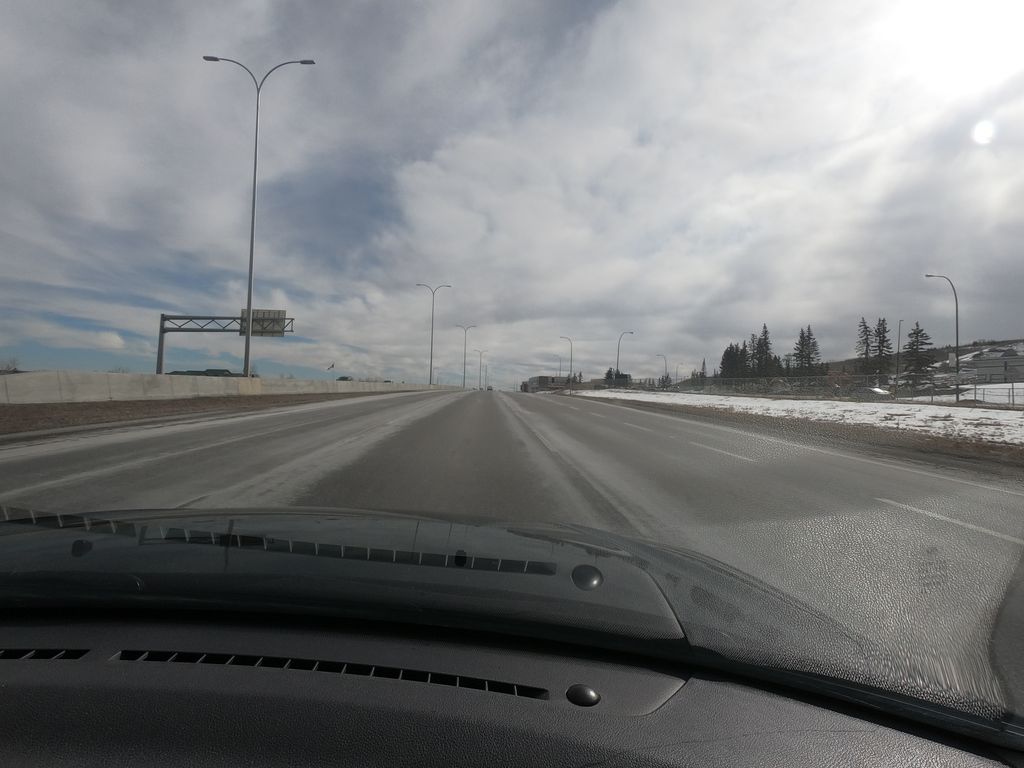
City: calgary